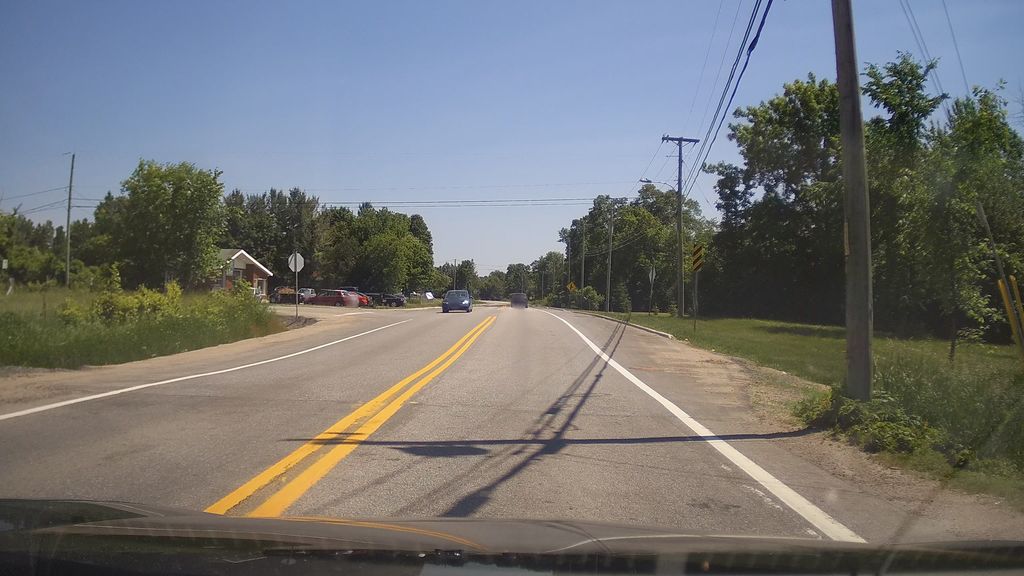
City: ottawa-gatineau